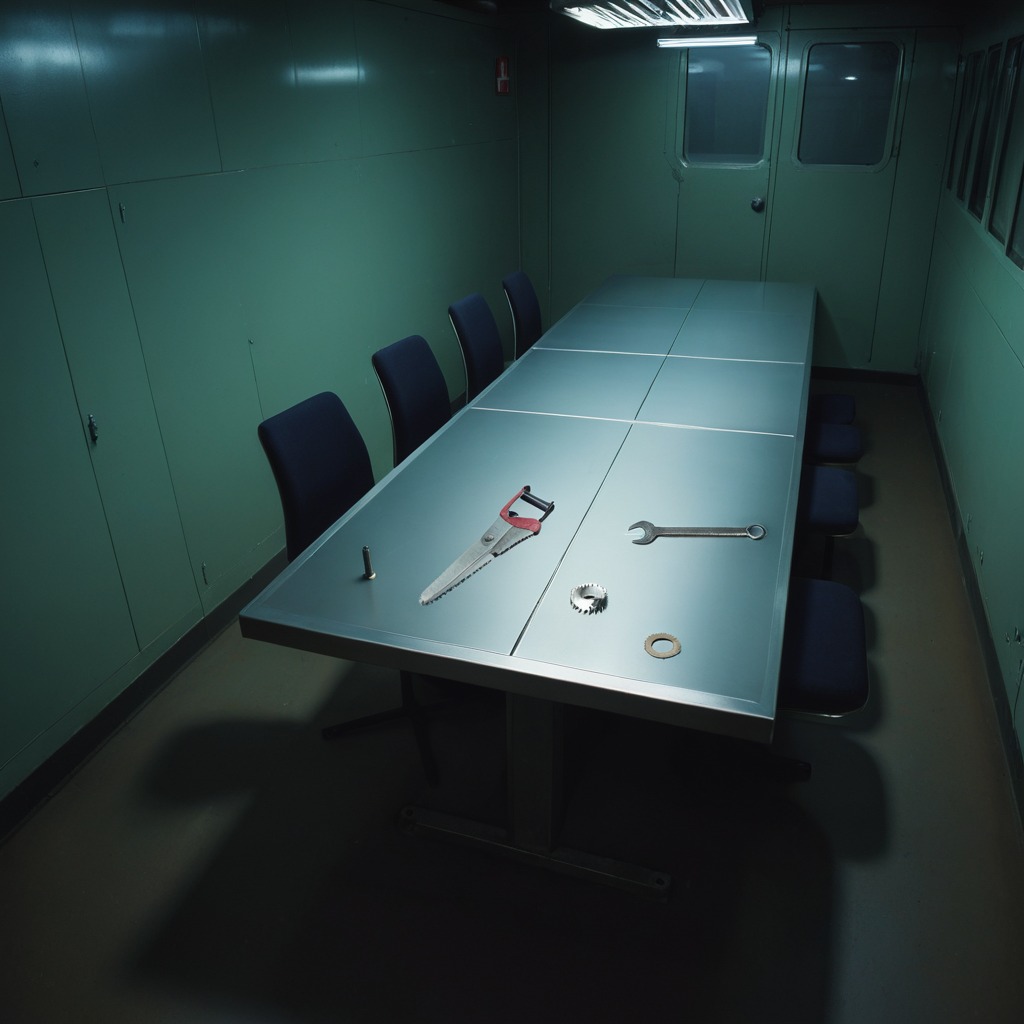
A steel gear with teeth, a flat metal washer, a metal machine screw, a handheld metal saw, and a wrench are lying on the clean empty table in a railway signal maintenance room.